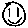
Label: smiley face